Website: crate-barrel
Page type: payment
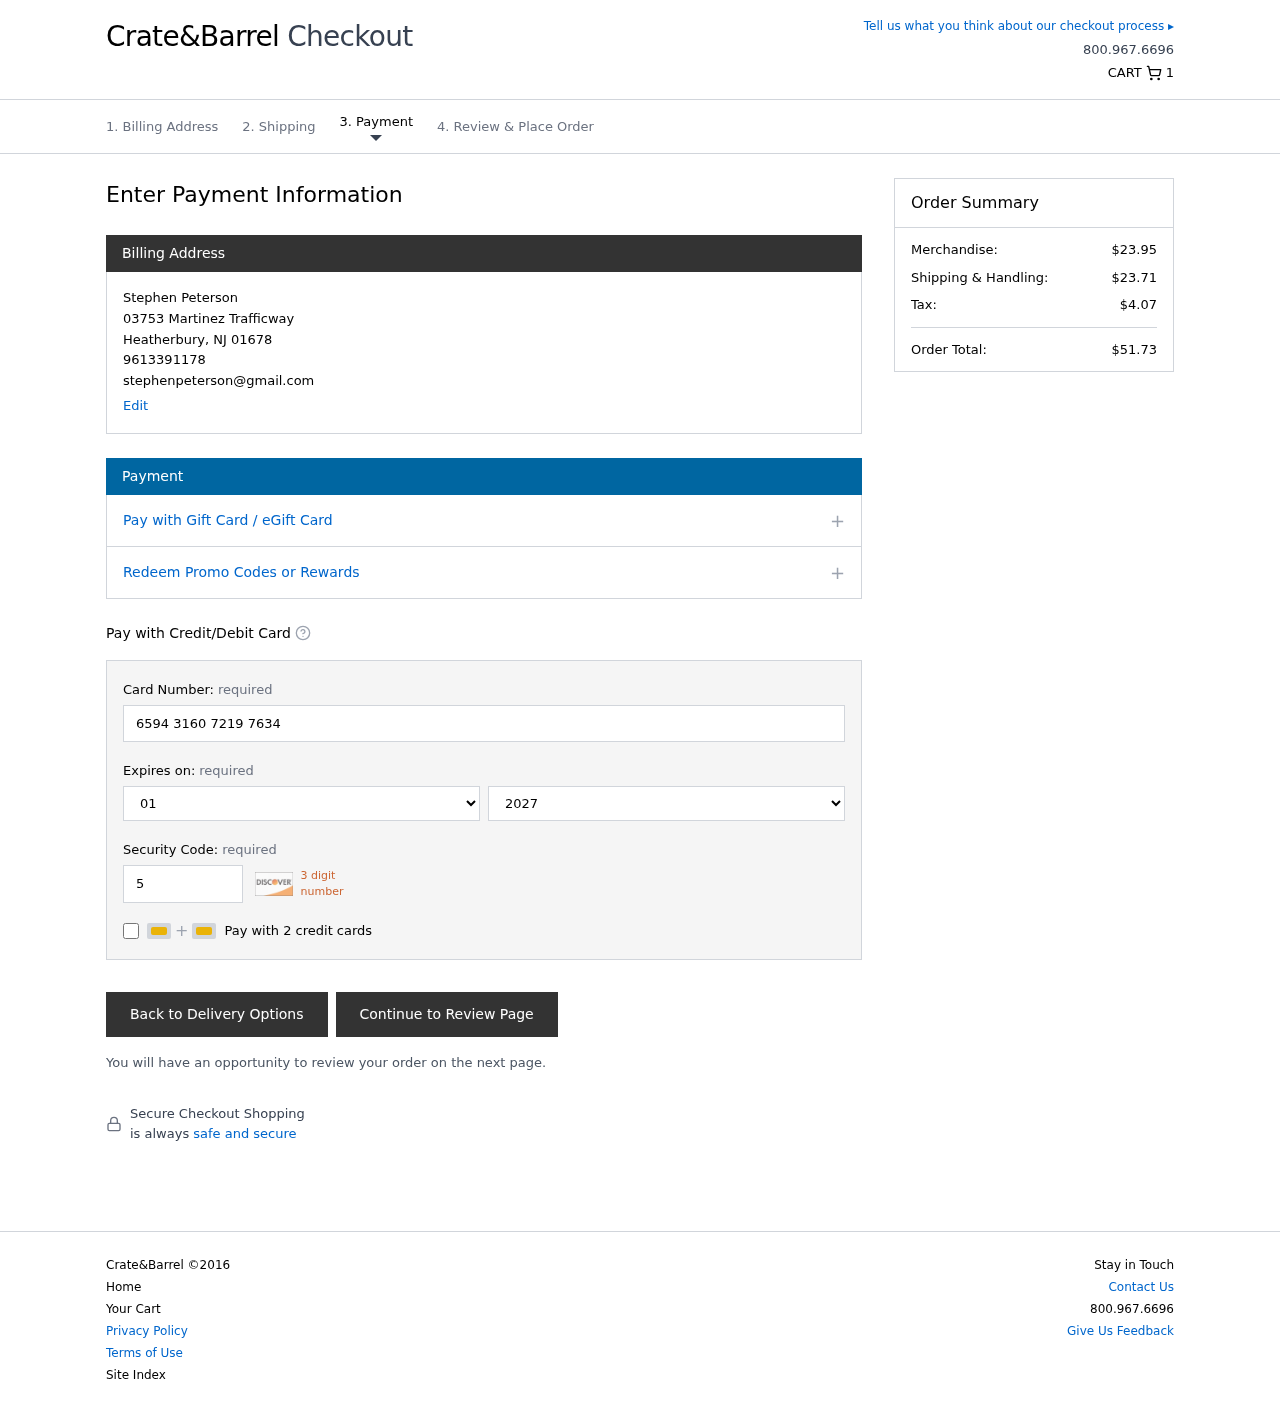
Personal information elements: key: PII_CARD_CVV
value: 568
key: PII_CARD_EXPIRY_MONTH
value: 01
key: PII_CARD_EXPIRY_YEAR
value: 27
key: PII_CARD_NUMBER
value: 6594 3160 7219 7634
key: PII_CITY
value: Heatherbury
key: PII_EMAIL
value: stephenpeterson@gmail.com
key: PII_FULLNAME
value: Stephen Peterson
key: PII_PHONE
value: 9613391178
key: PII_POSTCODE
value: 01678
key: PII_STATE_ABBR
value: NJ
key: PII_STREET
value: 03753 Martinez Trafficway
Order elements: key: ORDER_NUM_ITEMS
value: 1
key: ORDER_SUBTOTAL
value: $23.95
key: ORDER_SHIPPING_COST
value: $23.71
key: ORDER_TAX
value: $4.07
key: ORDER_TOTAL
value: $51.73